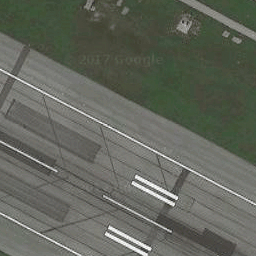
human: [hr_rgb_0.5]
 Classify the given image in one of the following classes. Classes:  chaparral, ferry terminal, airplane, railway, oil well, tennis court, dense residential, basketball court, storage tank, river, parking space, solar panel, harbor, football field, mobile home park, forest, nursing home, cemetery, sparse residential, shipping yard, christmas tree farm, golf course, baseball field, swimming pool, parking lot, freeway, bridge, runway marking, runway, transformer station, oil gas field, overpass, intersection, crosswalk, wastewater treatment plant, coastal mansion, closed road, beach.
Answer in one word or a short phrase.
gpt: runway